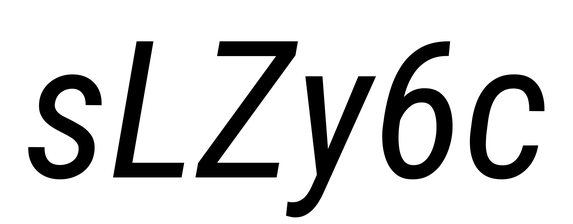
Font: Roboto-Italic_Condensed_Italic